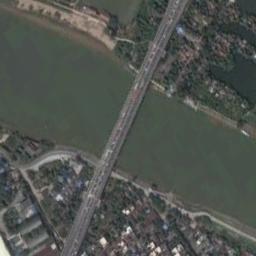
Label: bridge